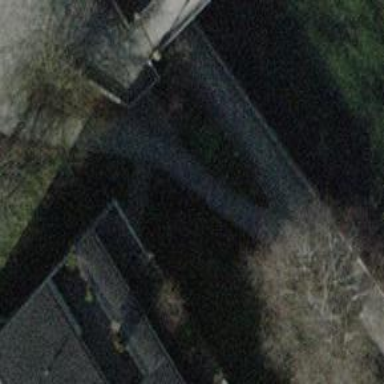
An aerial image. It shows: Path made of paving stones.